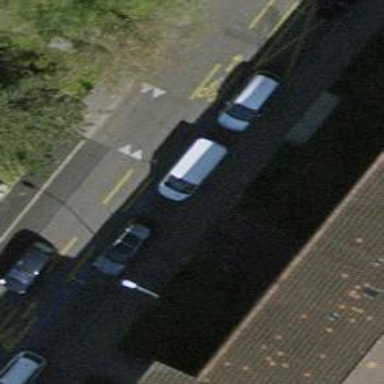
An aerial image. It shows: Bump for traffic calming.